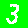
Digit: 3